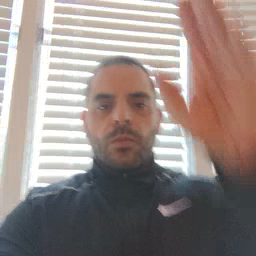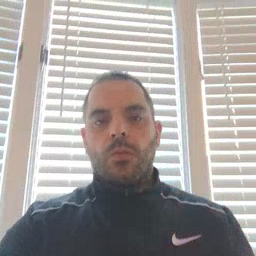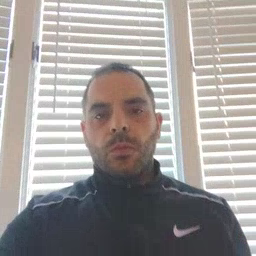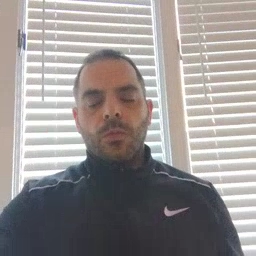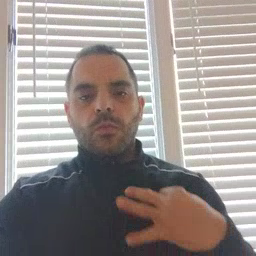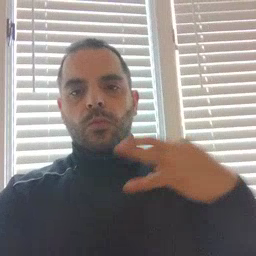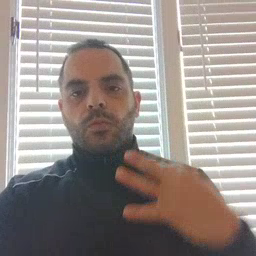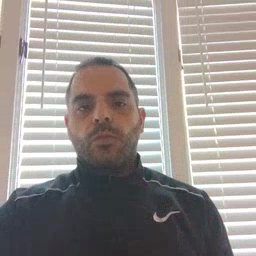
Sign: shirt